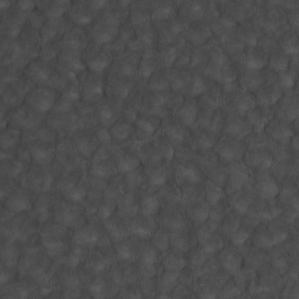
Label: non_frost